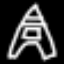
Label: The Eiffel Tower